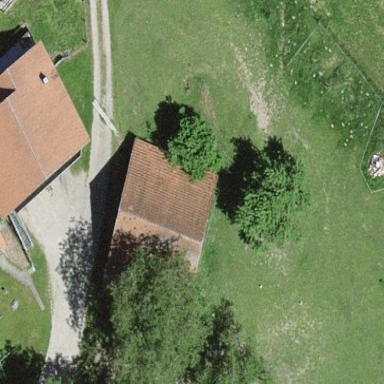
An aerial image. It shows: Barn.